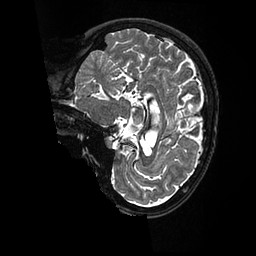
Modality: T2w
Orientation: sagittal
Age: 58
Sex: female
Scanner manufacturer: ge
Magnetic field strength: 3 T
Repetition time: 3.202 s
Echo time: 0.05934 s